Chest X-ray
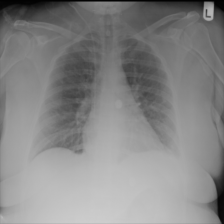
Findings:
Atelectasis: negative
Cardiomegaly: negative
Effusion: negative
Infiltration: negative
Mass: negative
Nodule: negative
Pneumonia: negative
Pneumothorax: negative
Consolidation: negative
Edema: negative
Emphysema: negative
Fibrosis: negative
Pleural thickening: negative
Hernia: negative